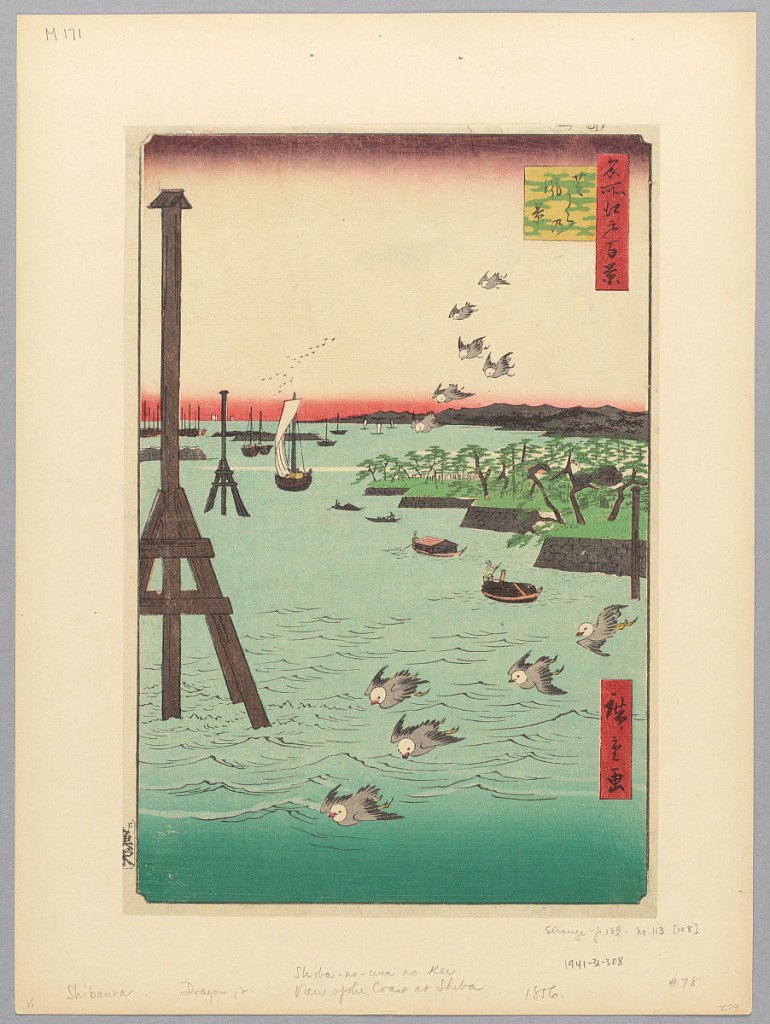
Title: View of Shiba Coast (Shibaura no fukei) From the Series One Hundred Famous views of Edo
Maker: Ando Hiroshige, Japanese, 1797–1858
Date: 1856
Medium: Woodblock print in colored ink on paper
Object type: Print
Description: This print contains many examples of the use of perspective. Three groups of seagulls are placed in the background, middle ground, and foreground. Two large wooden structures of the left side presented in the same compositional technique also convey depth within the print. Lastly, four boats decreasing in size as they float further into Edo Bay attempt to support this composition.